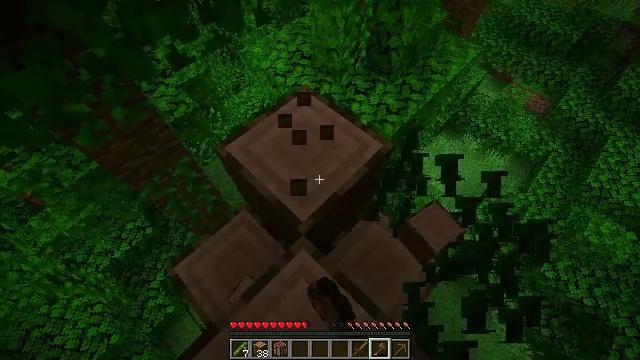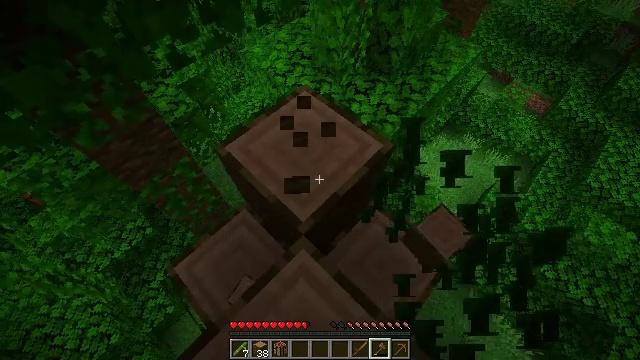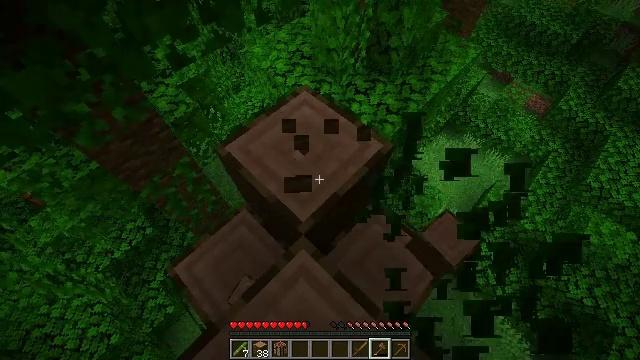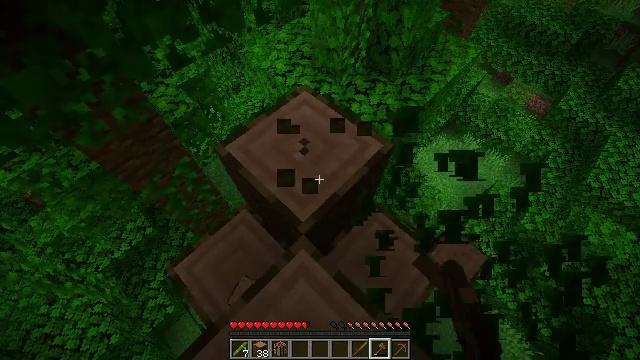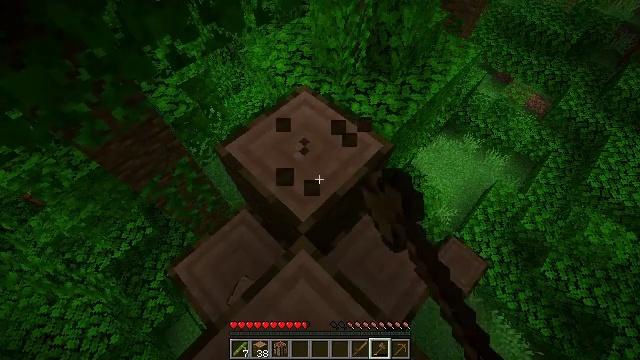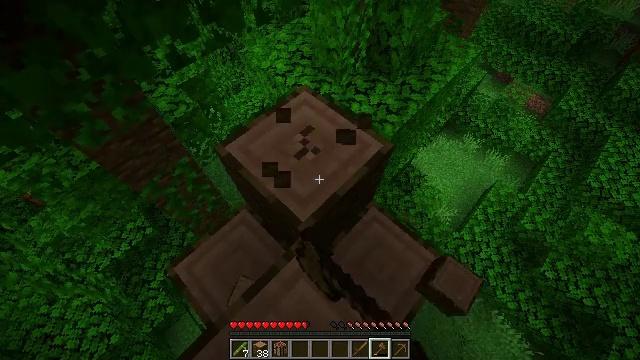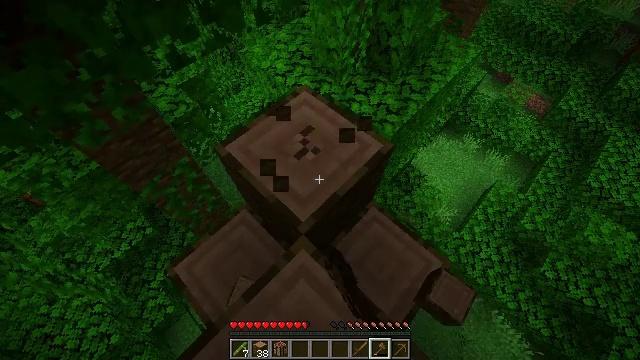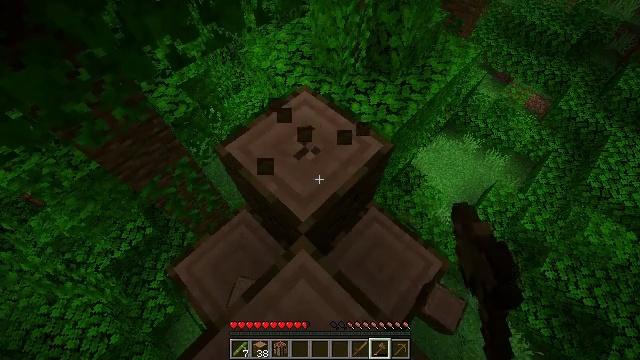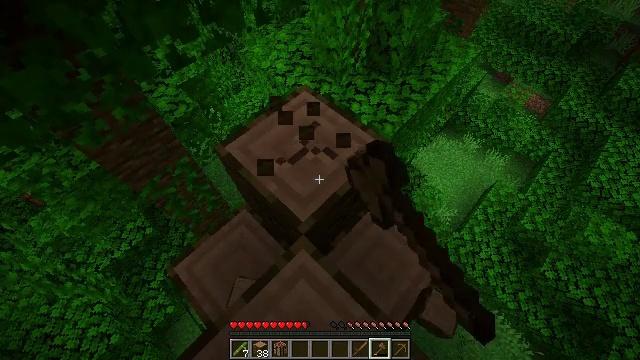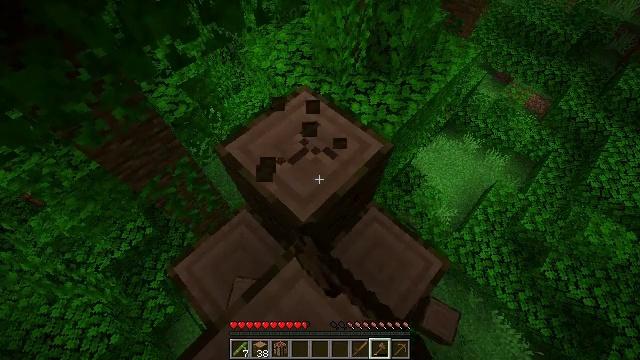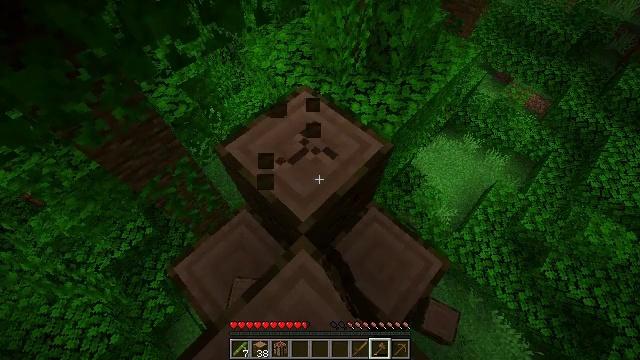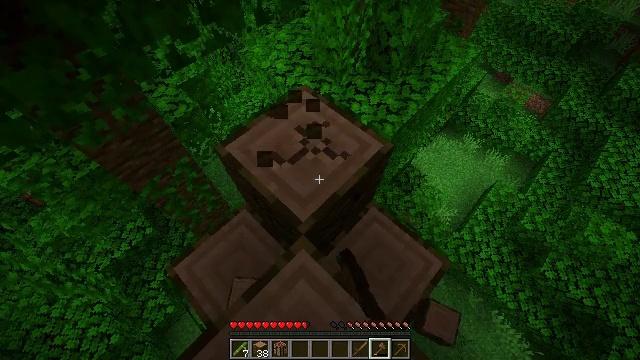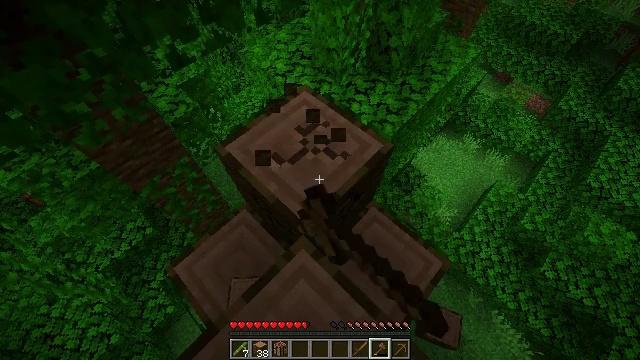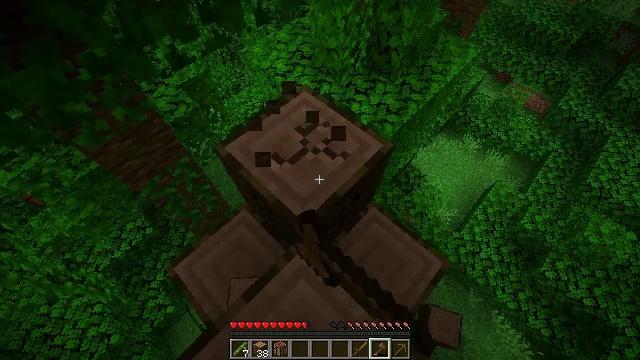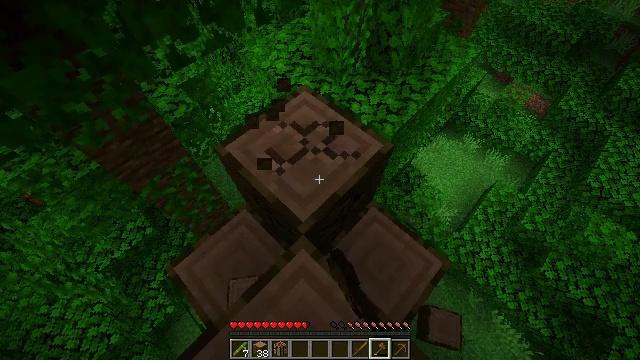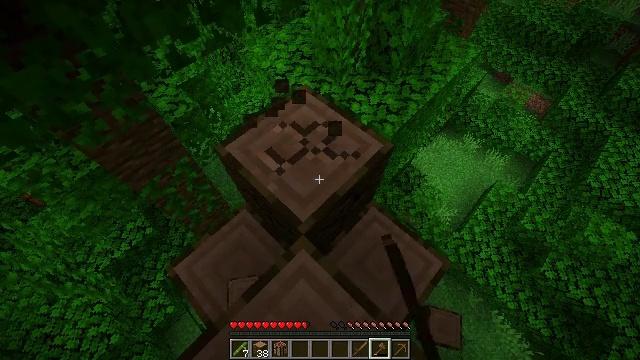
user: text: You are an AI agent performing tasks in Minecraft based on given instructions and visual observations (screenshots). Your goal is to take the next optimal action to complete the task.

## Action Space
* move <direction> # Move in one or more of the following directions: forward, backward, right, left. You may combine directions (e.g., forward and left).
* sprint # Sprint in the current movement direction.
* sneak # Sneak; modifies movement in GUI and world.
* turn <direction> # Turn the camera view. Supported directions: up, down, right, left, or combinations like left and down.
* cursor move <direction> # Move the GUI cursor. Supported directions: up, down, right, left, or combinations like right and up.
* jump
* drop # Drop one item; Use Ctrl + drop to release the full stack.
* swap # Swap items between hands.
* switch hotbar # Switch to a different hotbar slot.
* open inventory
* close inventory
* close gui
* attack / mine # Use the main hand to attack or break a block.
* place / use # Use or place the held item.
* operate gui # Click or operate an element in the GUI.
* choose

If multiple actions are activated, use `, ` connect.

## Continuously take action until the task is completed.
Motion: motion action
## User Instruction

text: Mine the jungle log in the rainforest biome.
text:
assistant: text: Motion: attack / mine
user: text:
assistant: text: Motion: attack / mine
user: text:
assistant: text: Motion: attack / mine
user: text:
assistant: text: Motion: attack / mine
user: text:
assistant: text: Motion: attack / mine
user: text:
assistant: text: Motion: attack / mine
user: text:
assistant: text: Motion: attack / mine
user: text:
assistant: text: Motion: attack / mine
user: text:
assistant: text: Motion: attack / mine
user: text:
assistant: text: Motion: attack / mine
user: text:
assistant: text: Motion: attack / mine
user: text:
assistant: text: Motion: attack / mine
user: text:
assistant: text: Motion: attack / mine
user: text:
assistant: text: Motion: attack / mine
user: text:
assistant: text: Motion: attack / mine
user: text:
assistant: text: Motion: attack / mine
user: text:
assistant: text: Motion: attack / mine
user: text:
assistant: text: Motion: attack / mine
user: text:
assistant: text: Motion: attack / mine
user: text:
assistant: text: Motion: attack / mine
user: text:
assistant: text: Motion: attack / mine
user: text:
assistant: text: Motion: attack / mine
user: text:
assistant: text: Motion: attack / mine
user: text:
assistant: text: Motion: attack / mine
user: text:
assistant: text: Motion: attack / mine
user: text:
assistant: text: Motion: attack / mine
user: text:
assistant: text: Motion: attack / mine
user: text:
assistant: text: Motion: attack / mine
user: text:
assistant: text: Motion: attack / mine
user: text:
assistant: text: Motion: attack / mine